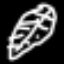
Label: leaf